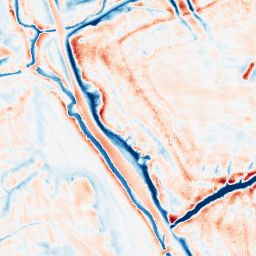
Category: edge_preserving
Decomposition family: bilateral
Decomposition parameters: d: 21
sigma_color: 150
sigma_space: 75
Upsampling method: fft_zeropad
Upsampling parameters: scale: 4
Upsampling scale: 4